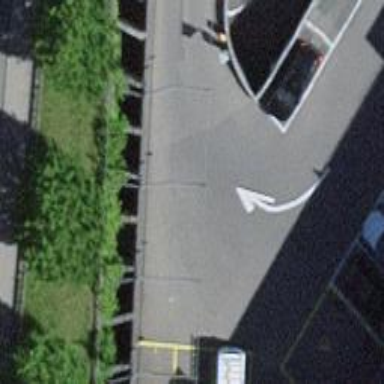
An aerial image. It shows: Set of steps on the road.